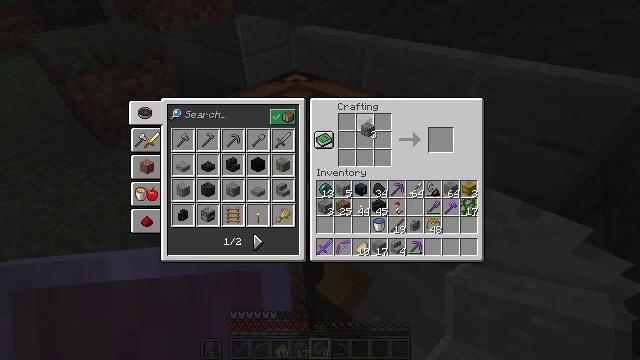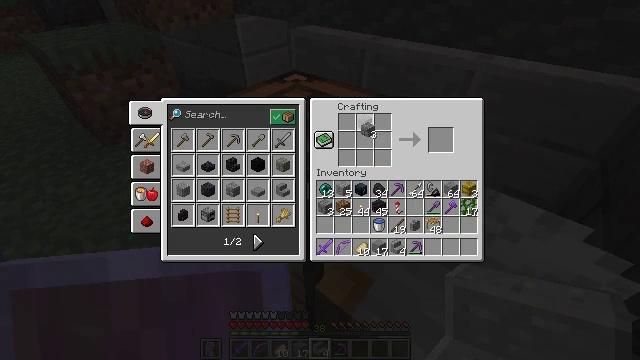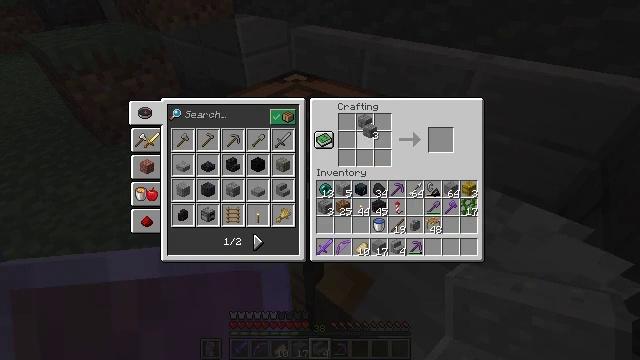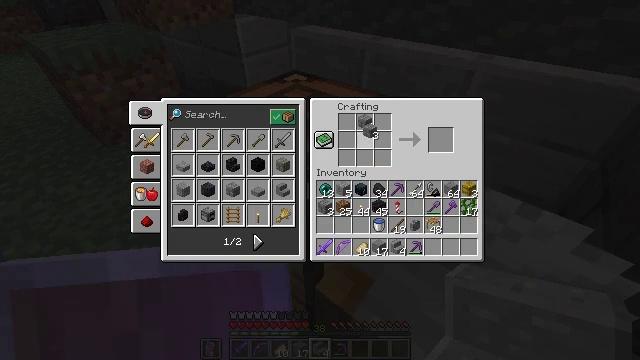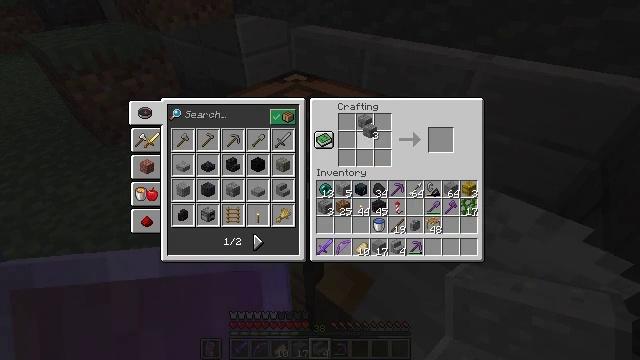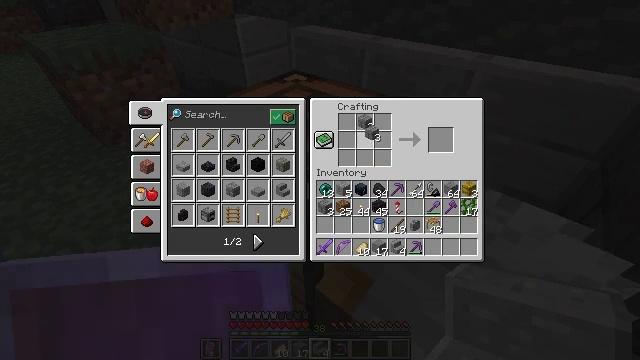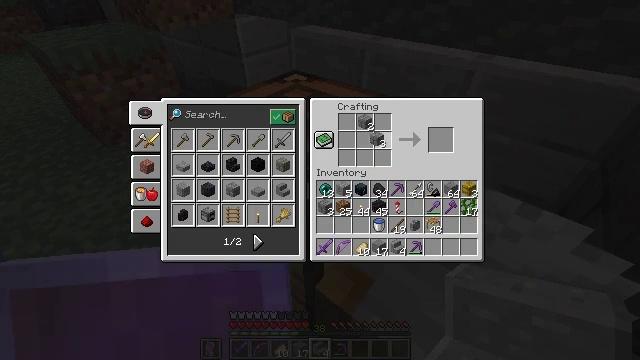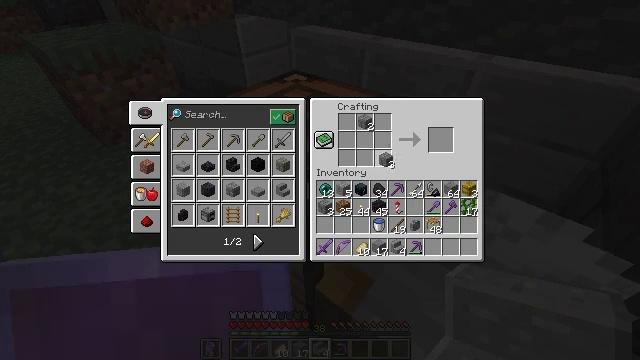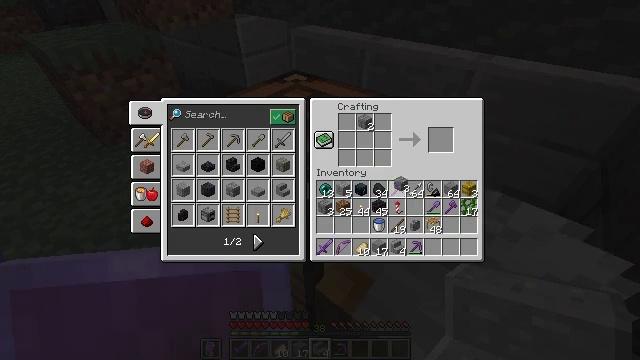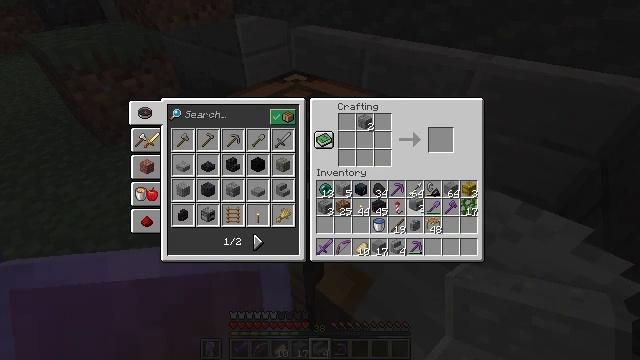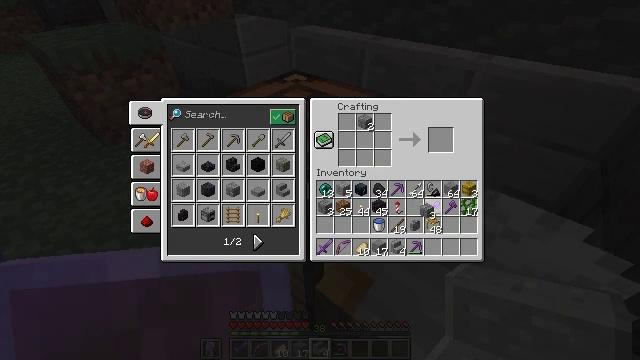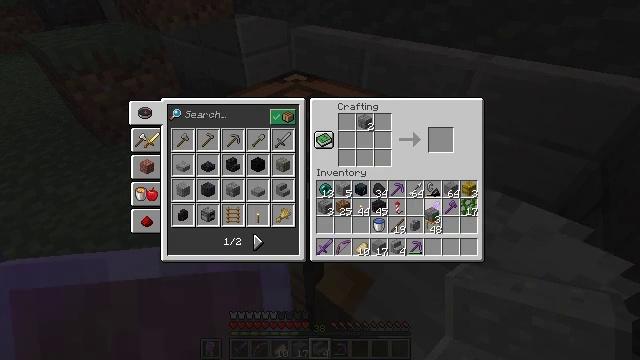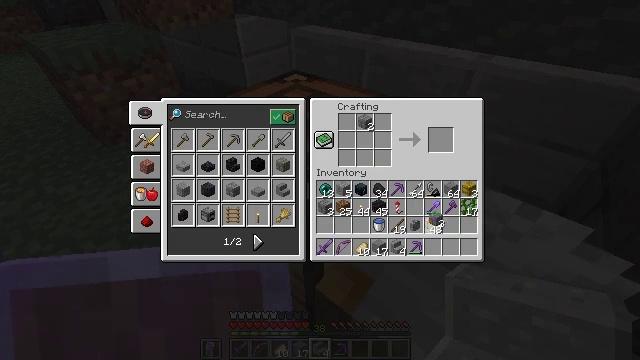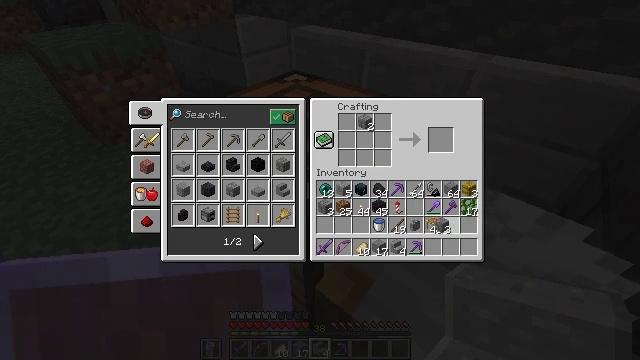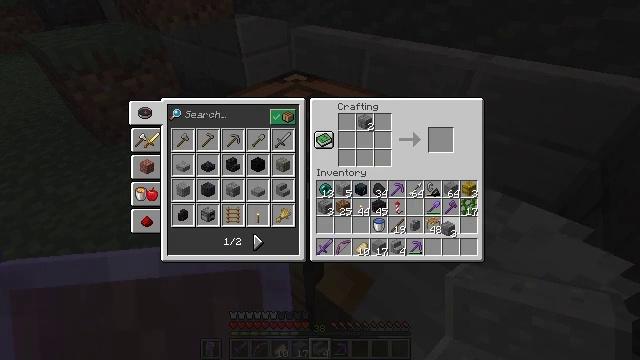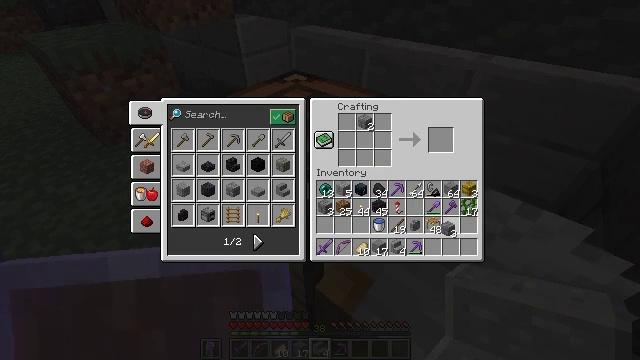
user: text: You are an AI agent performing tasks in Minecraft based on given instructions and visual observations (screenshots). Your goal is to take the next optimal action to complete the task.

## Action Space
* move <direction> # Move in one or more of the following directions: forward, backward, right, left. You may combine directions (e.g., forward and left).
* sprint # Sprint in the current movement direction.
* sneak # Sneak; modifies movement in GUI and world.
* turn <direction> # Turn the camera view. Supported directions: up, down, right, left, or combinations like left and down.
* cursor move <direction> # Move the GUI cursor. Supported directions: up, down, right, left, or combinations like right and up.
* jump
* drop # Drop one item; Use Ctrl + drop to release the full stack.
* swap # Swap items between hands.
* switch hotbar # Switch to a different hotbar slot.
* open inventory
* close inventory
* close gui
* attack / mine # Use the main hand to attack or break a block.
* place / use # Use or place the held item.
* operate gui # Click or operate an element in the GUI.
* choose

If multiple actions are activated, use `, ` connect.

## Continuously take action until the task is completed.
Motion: motion action
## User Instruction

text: craft item mossy stone bricks
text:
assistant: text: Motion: no_op
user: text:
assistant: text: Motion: no_op
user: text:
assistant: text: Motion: no_op
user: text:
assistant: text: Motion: no_op
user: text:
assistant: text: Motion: no_op
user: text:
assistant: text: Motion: no_op
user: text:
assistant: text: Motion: turn right and down
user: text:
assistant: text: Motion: turn right and down
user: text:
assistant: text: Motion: turn right and down
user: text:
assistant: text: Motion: turn right and down
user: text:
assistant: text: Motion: no_op
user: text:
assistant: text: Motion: no_op
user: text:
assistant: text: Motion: no_op
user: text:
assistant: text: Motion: no_op
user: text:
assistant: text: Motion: no_op
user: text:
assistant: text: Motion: no_op
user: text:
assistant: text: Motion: no_op
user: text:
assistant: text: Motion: no_op
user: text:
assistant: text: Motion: no_op
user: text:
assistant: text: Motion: no_op
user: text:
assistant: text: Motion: no_op
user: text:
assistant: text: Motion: no_op
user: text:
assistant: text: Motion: no_op
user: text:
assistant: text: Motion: attack / mine
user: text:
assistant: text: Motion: attack / mine
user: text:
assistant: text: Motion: attack / mine
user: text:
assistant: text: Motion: no_op
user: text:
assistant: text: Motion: no_op
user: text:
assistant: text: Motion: no_op
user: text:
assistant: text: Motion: turn up